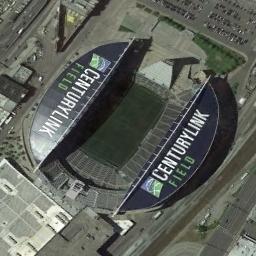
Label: stadium